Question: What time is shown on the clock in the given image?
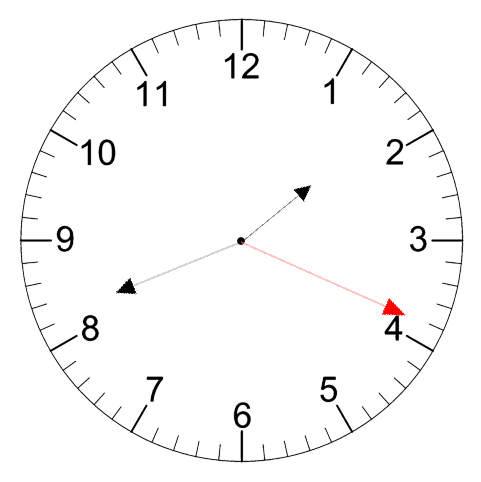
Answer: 01:41:19